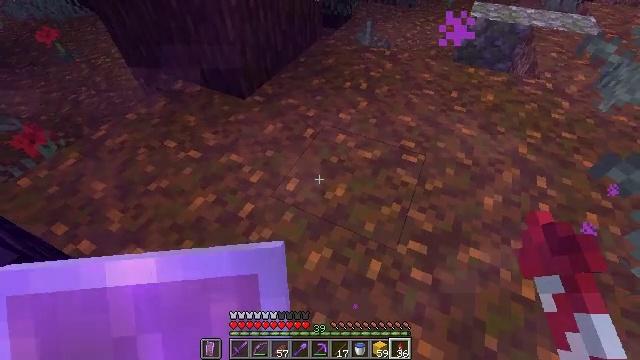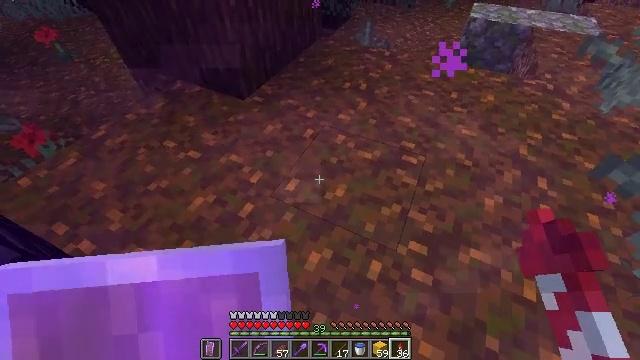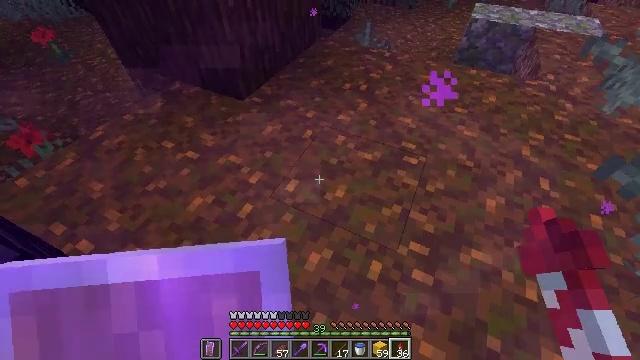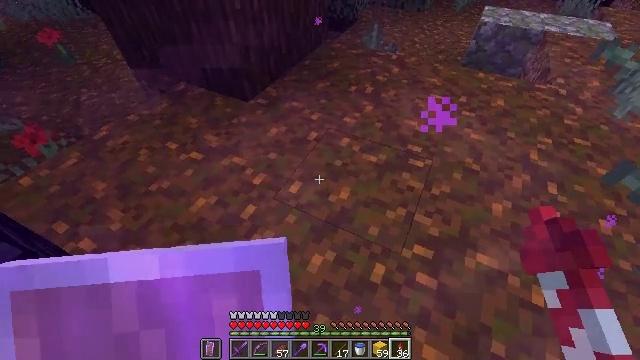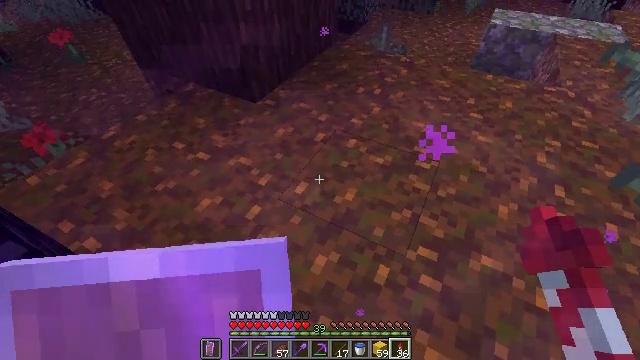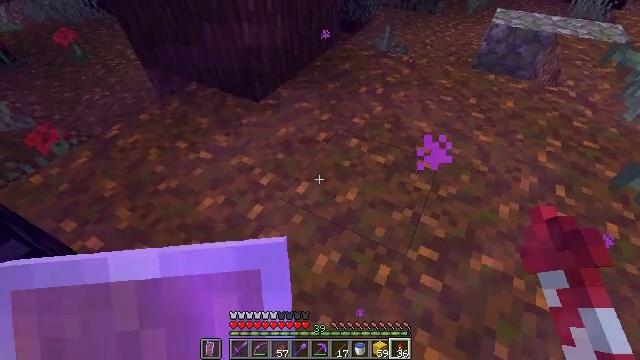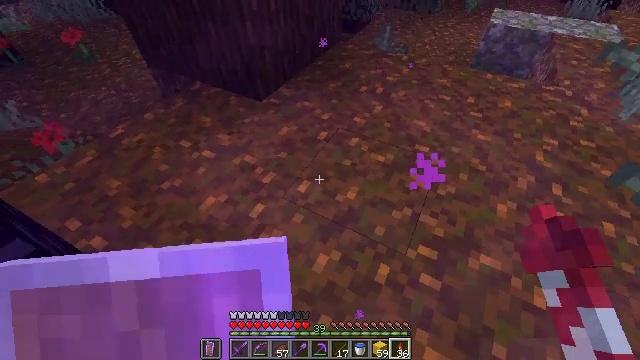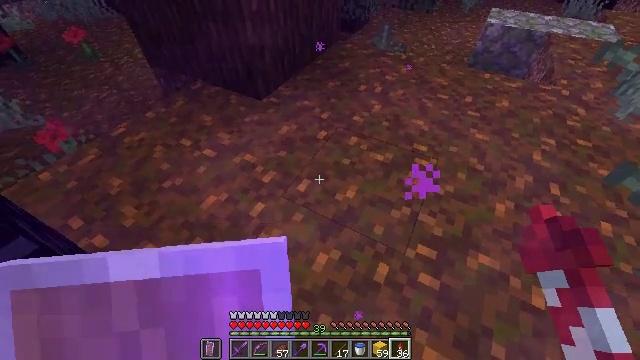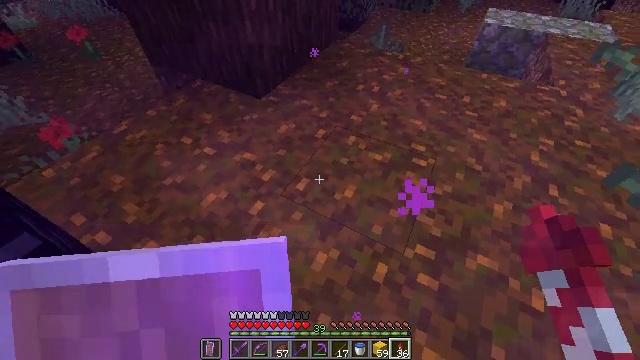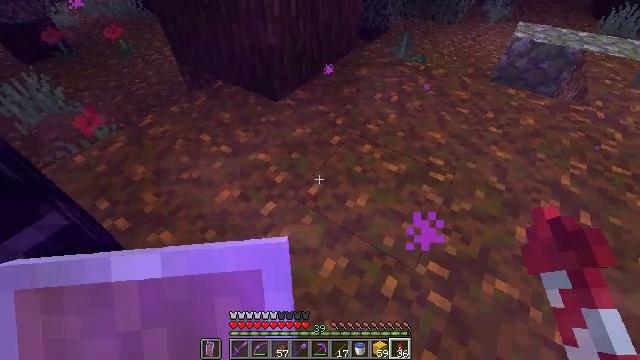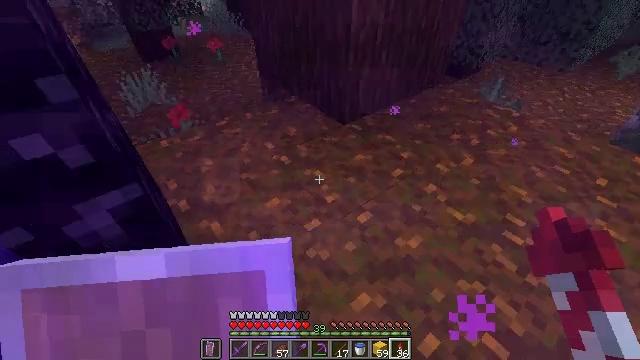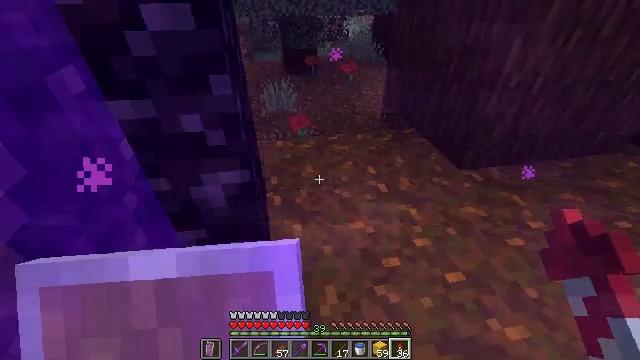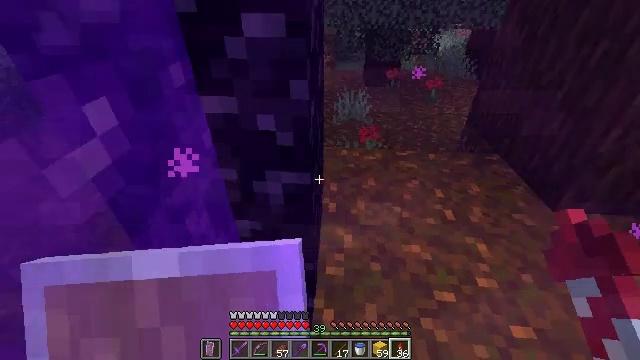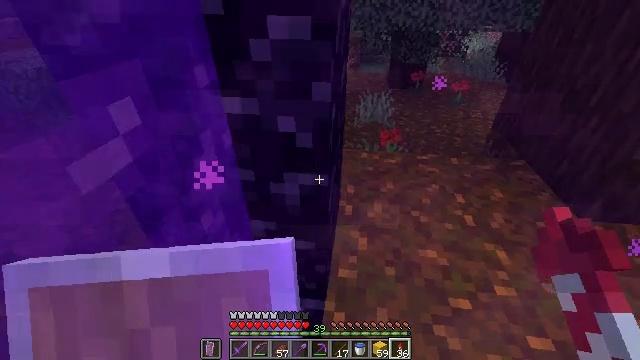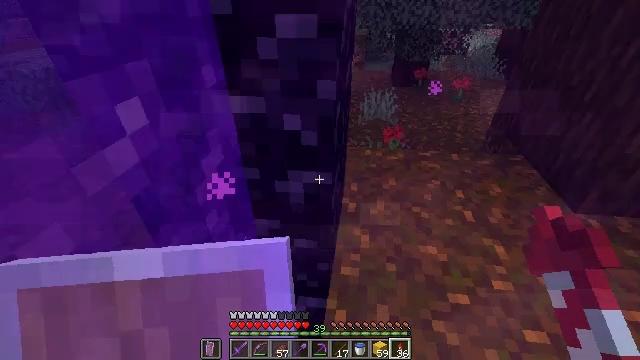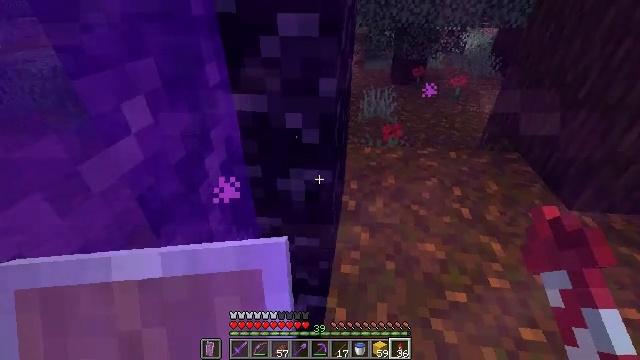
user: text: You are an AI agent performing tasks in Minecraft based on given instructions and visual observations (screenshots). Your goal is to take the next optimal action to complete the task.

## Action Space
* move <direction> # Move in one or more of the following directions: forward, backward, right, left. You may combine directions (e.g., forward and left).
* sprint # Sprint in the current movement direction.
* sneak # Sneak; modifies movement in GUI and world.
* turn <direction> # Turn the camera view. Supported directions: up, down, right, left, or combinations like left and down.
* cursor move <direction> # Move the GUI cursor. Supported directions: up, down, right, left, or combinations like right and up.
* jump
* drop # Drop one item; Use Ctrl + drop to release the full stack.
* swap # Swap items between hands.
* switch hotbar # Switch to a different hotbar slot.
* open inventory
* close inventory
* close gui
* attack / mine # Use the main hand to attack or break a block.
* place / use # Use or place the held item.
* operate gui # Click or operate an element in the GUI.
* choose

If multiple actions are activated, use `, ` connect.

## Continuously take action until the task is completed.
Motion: motion action
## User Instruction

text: craft item cyan carpet
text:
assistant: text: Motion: no_op
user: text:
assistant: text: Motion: no_op
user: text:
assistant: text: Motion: turn left
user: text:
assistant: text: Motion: turn left
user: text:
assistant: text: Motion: no_op
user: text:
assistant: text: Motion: no_op
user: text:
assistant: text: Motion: no_op
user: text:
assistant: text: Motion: no_op
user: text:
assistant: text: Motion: turn left and up
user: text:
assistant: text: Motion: turn left and up
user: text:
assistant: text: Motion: turn left and up
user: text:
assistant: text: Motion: turn left and up
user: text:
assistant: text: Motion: turn left
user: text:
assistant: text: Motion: no_op
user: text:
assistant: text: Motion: no_op
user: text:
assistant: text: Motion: no_op
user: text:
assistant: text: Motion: no_op
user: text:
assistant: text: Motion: no_op
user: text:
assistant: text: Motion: no_op
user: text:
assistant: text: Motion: no_op
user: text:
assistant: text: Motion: no_op
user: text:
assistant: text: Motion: no_op
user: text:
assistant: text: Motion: no_op
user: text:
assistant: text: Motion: no_op
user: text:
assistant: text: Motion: no_op
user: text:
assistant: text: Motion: no_op
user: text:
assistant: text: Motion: no_op
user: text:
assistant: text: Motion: no_op
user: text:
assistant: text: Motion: no_op
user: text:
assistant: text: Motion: no_op